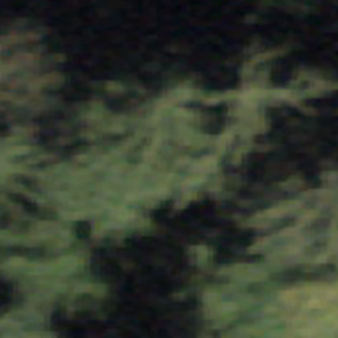
Label: other